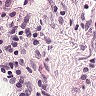
Metastatic tissue present: no